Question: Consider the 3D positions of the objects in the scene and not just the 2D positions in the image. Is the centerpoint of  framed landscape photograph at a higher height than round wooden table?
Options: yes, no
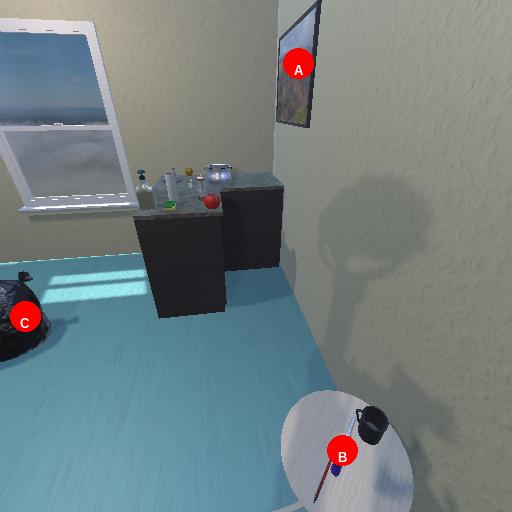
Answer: yes